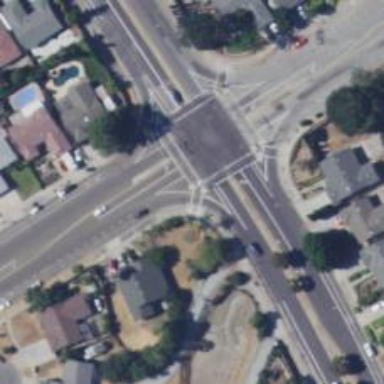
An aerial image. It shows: Solid stop line on the road.